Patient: sex M, age 30
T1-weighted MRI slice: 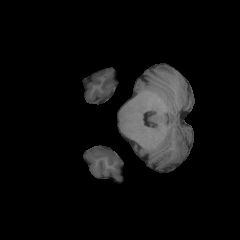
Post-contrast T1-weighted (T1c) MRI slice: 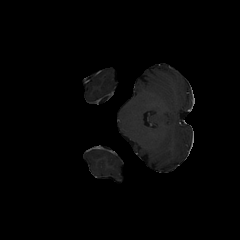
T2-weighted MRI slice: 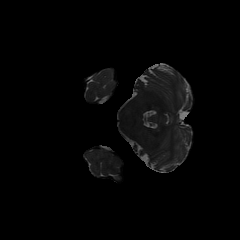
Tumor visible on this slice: no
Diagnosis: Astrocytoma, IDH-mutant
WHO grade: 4